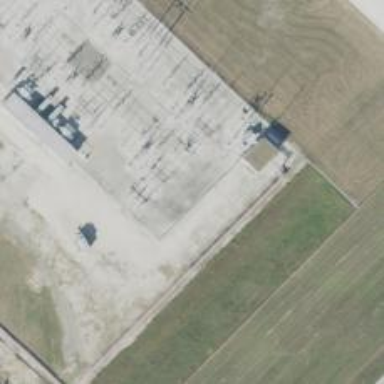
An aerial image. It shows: Switch for power supply.